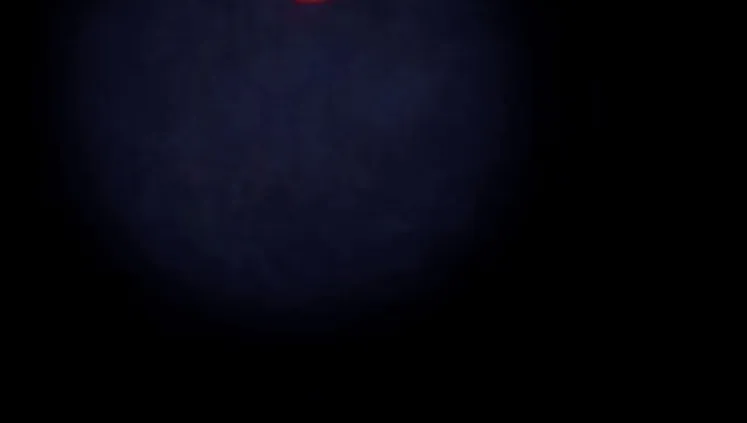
Fluorescence in situ hybridization (FISH) analysis using 7q-/-7 tri: The probe set for chromosome 7 shows an abnormal FISH signal pattern of 1R1G1A indicative of monosomy 7.
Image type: pathology (fish)